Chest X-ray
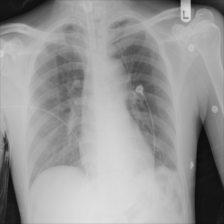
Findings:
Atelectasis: negative
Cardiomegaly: negative
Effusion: negative
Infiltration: negative
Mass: negative
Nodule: negative
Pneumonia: negative
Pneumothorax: negative
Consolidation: negative
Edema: negative
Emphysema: negative
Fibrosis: negative
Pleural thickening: negative
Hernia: negative